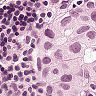
Metastatic tissue present: yes